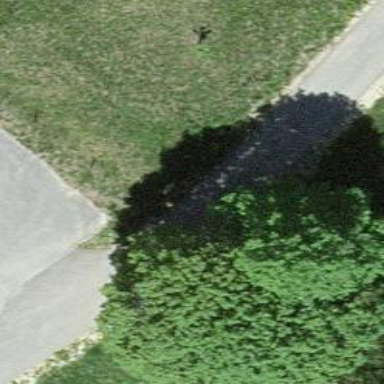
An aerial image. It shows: Paved alley for service vehicles.